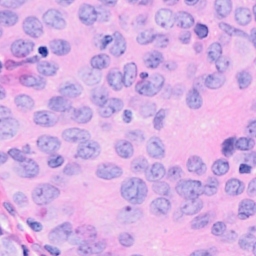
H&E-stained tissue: Breast